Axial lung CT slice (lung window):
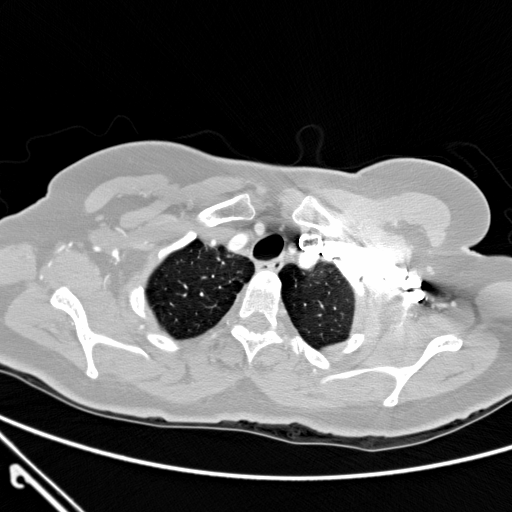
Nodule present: no